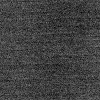
Atmospheric dust classification: dusty